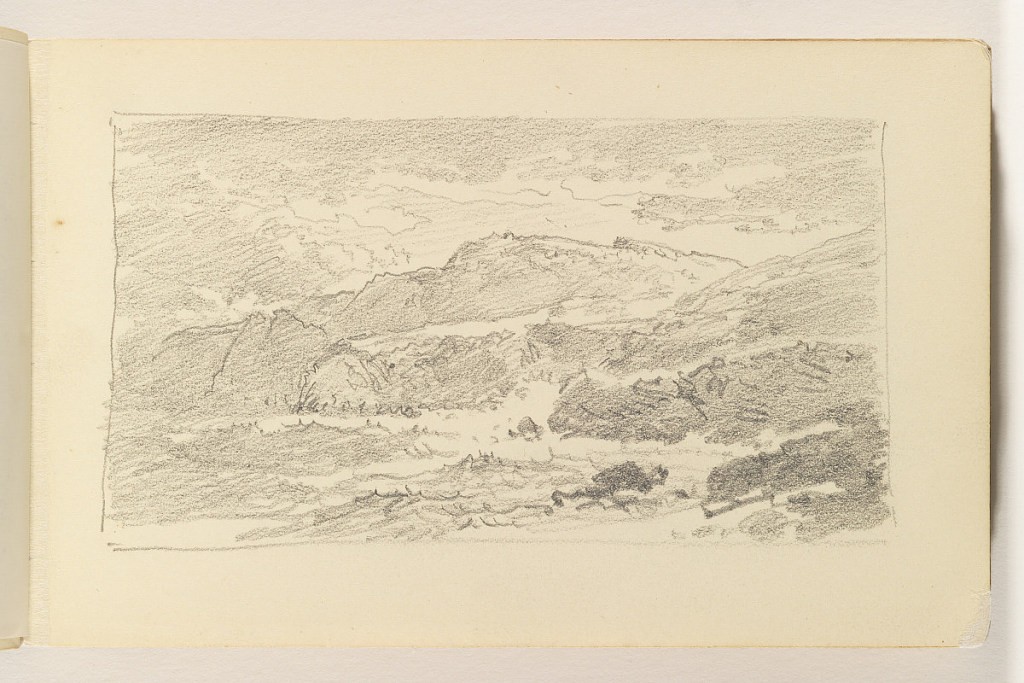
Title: Rocky Shore with Breaking Waves
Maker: William Trost Richards, American, 1833–1905
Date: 1885–90
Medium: Graphite on cream wove paper, bound
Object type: Sketchbook folio
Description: Ocean in foreground with dark rocks at right. Across middleground, rocks along the shore, with distant hills.